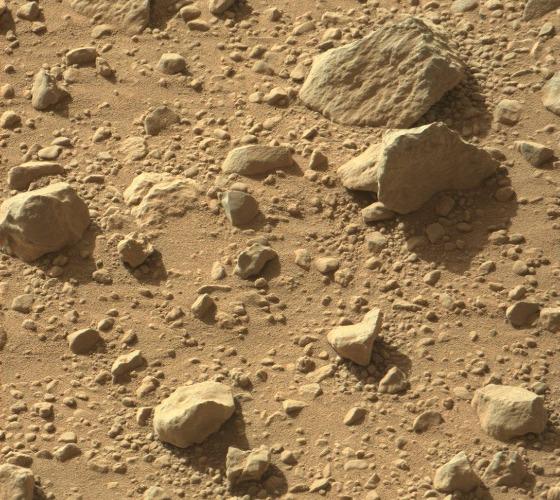
Terrain classes present: Gravel / Sand / Soil, Rock, Shadow